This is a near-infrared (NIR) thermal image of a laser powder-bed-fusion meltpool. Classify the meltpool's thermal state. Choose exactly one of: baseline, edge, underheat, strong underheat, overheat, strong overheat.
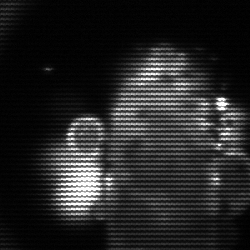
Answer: strong underheat